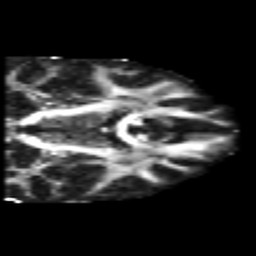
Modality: FA
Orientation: coronal
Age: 32
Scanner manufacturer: philips
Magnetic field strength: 3 T
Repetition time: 8.6 s
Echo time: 0.127 s